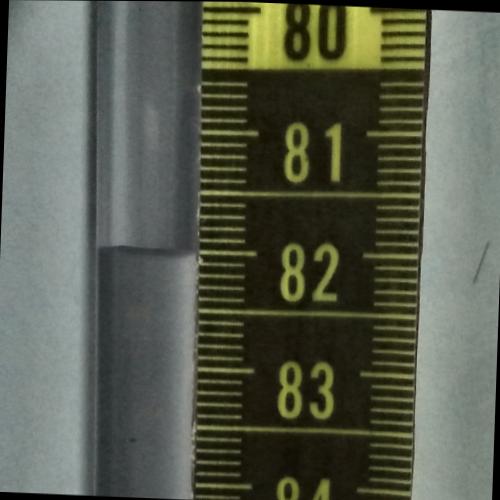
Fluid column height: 82.0 cm